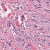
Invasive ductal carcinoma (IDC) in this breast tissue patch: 1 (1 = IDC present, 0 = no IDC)